Question: I am trying to make two div adjacently or parallel .I used .It works but there is problem in that the text of second div come bottom of first div why ?
I need it should look like that
I need image and description display adjacently as shown in image .but my description display bottom of image .I used but still no effect why ?
here is my code
<URL>
'''
#rightContainer{
display: inline-block;
width:64%;
position:relative;
border:1px solid ;
}
#textContainer{
position:absolute;
top:0px;
border:1px solid blue;
}
'''
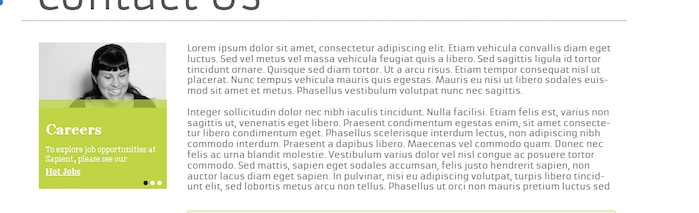
Answer: Remove 'position: absolute' and use 'vertical-align: top' for both inline-block containers:
'''
#rightContainer {
display: inline-block;
width: 64%;
position: relative;
border: 1px solid;
vertical-align: top;
}
#textContainer {
border: 1px solid blue;
margin-top: 10px;
}
'''
<URL>